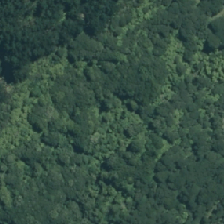
Land cover: indigenous_forest